Question: I want to create a progress bar like below, using HTML and CSS. Getting no idea as to how to do it. Any help?

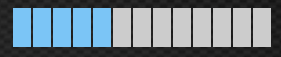
Answer: Best I could find...
'''
<style type="text/css">
#layer1 { -moz-animation-delay:0.5s; -webkit-animation-delay:0.5s; }
#layer2 { -moz-animation-delay:1s; -webkit-animation-delay:1s; }
#layer3 { -moz-animation-delay:1.5s; -webkit-animation-delay:1.5s; }
#layer4 { -moz-animation-delay:2s; -webkit-animation-delay:2s; }
#layer5 { -moz-animation-delay:2.5s; -webkit-animation-delay:2.5s; }
#layer7 { -moz-animation-delay:1.5s; -webkit-animation-delay:1.5s; }
#layer8 { -moz-animation-delay:2s; -webkit-animation-delay:2s; }
#layer9 { -moz-animation-delay:2.5s; -webkit-animation-delay:2.5s; }
#layer10 { -moz-animation-delay:3s; -webkit-animation-delay:3s; }
#layer11 { -moz-animation-delay:3.5s; -webkit-animation-delay:3.5s; }
@-moz-keyframes loading {
0%{-moz-transform:scale(0,0);}
100%{-moz-transform:scale(1,1);}
}
@-webkit-keyframes loading {
0%{-webkit-transform:scale(0,0);}
100%{-webkit-transform:scale(1,1);}
}
@-moz-keyframes pulse {
0% {-moz-transform: scale(0);opacity: 0;}
10% {-moz-transform: scale(1);opacity: 0.5;}
50% {-moz-transform: scale(1.75);opacity: 0;}
100% {-moz-transform: scale(0);opacity: 0;}
}
@-webkit-keyframes pulse {
0% {-webkit-transform: scale(0);opacity: 0;}
10% {-webkit-transform: scale(1);opacity: 0.5;}
50% {-webkit-transform: scale(1.75);opacity: 0;}
100% {-webkit-transform: scale(0);opacity: 0;}
}
/* Loader Bar */
ul#loadbar {
list-style:none;
width:140px;
margin:0 auto;
padding-top:50px;
padding-bottom:75px;
margin-left: 530px;
}
ul#loadbar li {
float:left;
position:relative;
width:11px;
height:26px;
margin-left:1px;
border-left:1px solid #111; border-top:1px solid #111; border-right:1px solid #333; border-bottom:1px solid #333;
background:#000;
}
ul#loadbar li:first-child { margin-left:0; }
.ins .bar {
background-color:#2187e7;
background-image: -moz-linear-gradient(45deg, #7ec0ee 25%, #a0eaff);
background-image: -webkit-linear-gradient(45deg, #7ec0ee 25%, #a0eaff);
width:11px;
height:26px;
opacity:0;
-webkit-animation:fill .5s linear forwards;
-moz-animation:fill .5s linear forwards;
}
#layerFill1 { -moz-animation-delay:0.5s; -webkit-animation-delay:0.5s; }
#layerFill2 { -moz-animation-delay:1s; -webkit-animation-delay:1s; }
#layerFill3 { -moz-animation-delay:1.5s; -webkit-animation-delay:1.5s; }
#layerFill4 { -moz-animation-delay:2s; -webkit-animation-delay:2s; }
#layerFill5 { -moz-animation-delay:2.5s; -webkit-animation-delay:2.5s; }
#layerFill6 { -moz-animation-delay:3s; -webkit-animation-delay:3s; }
#layerFill7 { -moz-animation-delay:3.5s; -webkit-animation-delay:3.5s; }
#layerFill8 { -moz-animation-delay:4s; -webkit-animation-delay:4s; }
#layerFill9 { -moz-animation-delay:4.5s; -webkit-animation-delay:4.5s; }
#layerFill10 { -moz-animation-delay:5s; -webkit-animation-delay:5s; }
@-moz-keyframes fill {
0%{ opacity:0; }
100%{ opacity:1; }
}
@-webkit-keyframes fill {
0%{ opacity:0; }
100%{ opacity:1; }
}
/* Trigger button for javascript */
.trigger, .triggerFull, .triggerBar {
background: #000000;
background: -moz-linear-gradient(top, #161616 0%, #000000 100%);
background: -webkit-linear-gradient(top, #161616 0%,#000000 100%);
border-left:1px solid #111; border-top:1px solid #111; border-right:1px solid #333; border-bottom:1px solid #333;
font-family: Verdana, Geneva, sans-serif;
font-size: 0.8em;
text-decoration: none;
text-transform: lowercase;
text-align: center;
color: #fff;
padding: 10px;
border-radius: 3px;
display: block;
margin: 0 auto;
width: 140px;
}
</style>
<script src="https://ajax.googleapis.com/ajax/libs/jquery/1.6.0/jquery.min.js" type="text/javascript"></script>
<script>
$(document).ready(function() {
$('#loadbar').removeClass('ins');
$('.triggerBar').click(function() {
$('#loadbar').removeClass('ins').delay(10).queue(function(next){
$(this).addClass('ins');
next();
});
return false;
});
});
</script>
<div class="container">
<ul id="loadbar">
<li><div id="layerFill1" class="bar"></div></li>
<li><div id="layerFill2" class="bar"></div></li>
<li><div id="layerFill3" class="bar"></div></li>
<li><div id="layerFill4" class="bar"></div></li>
<li><div id="layerFill5" class="bar"></div></li>
<li><div id="layerFill6" class="bar"></div></li>
<li><div id="layerFill7" class="bar"></div></li>
<li><div id="layerFill8" class="bar"></div></li>
<li><div id="layerFill9" class="bar"></div></li>
<li><div id="layerFill10" class="bar"></div></li>
</ul>
<a class="triggerBar" href="#">Start/Restart Animation</a>
</div>
'''